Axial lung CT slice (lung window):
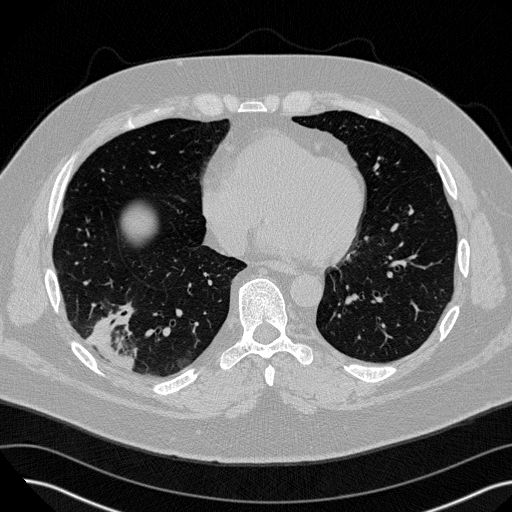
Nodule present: no